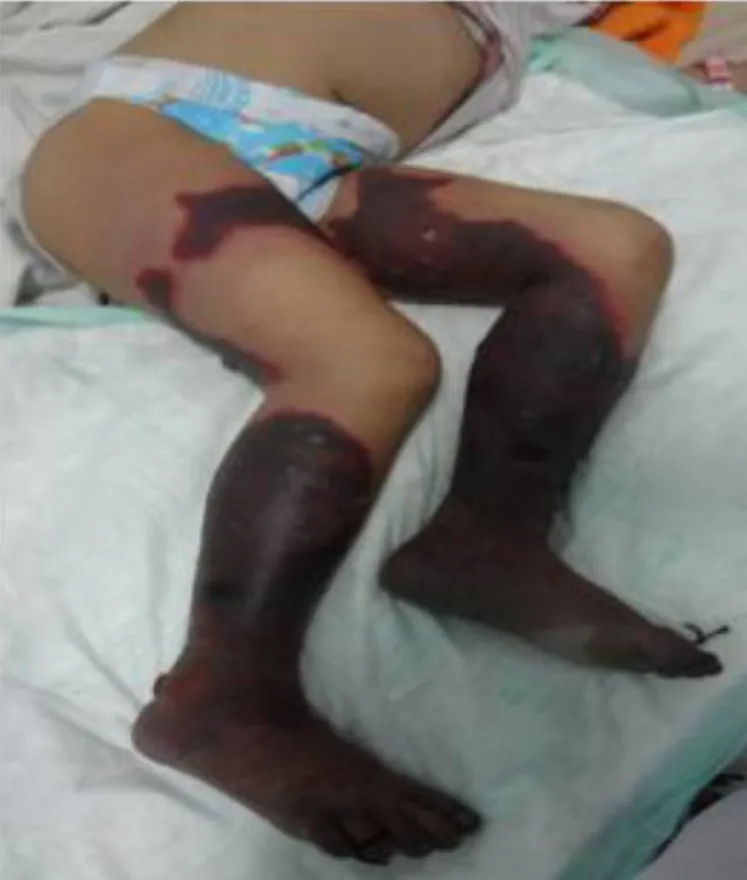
Bilateral necrosis of the patient's lower extremities involving the pedal and tibial area with some areas of the thighs affected.
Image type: medical_photograph (skin_photograph)